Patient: sex M, age 65
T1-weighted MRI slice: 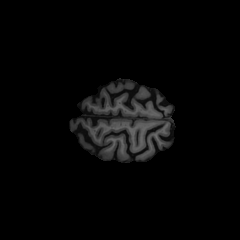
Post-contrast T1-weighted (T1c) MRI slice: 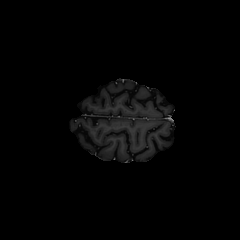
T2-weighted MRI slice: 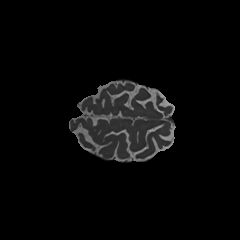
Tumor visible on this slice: no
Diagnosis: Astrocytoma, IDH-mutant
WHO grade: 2